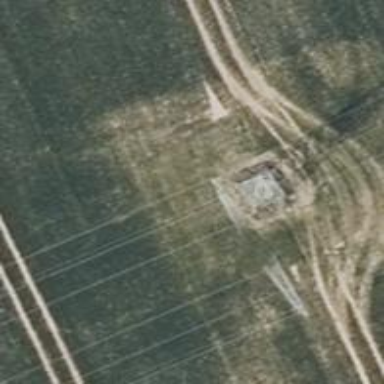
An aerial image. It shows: Power tower.